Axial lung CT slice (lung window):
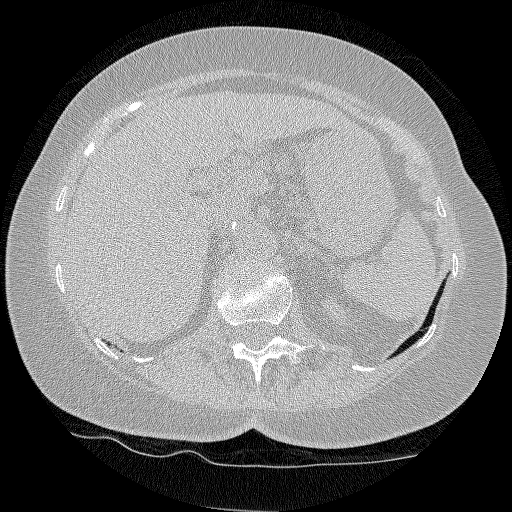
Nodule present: no